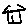
Label: house